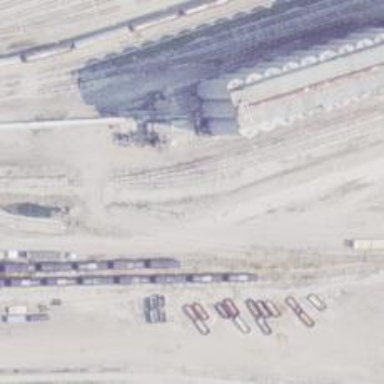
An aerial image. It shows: Railway yard used for servicing trains.